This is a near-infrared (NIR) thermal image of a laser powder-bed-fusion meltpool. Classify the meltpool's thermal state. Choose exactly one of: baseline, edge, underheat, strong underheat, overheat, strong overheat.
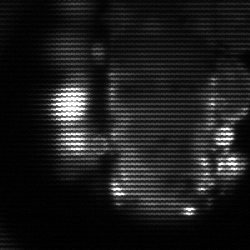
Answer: strong underheat